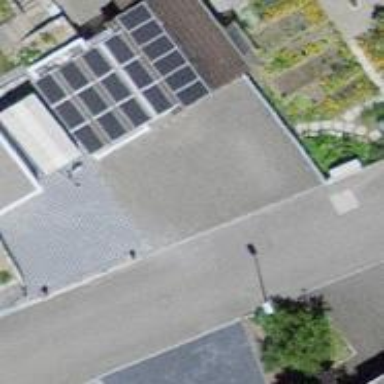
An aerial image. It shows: Garage building.